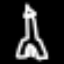
Label: The Eiffel Tower